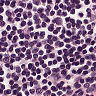
Metastatic tissue present: no